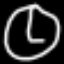
Label: clock